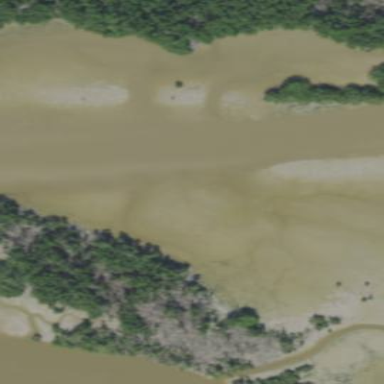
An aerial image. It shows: Rich mangrove swamp wetland filled with Mangrove plants.